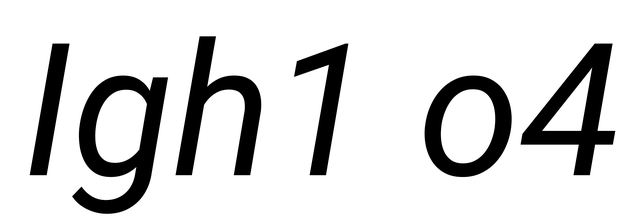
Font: Roboto-Italic_Italic